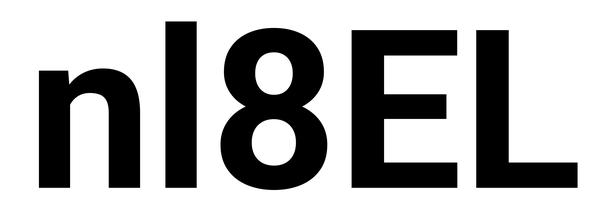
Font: Roboto_Bold